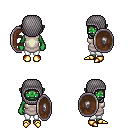
a pixel art fantasy rpg character, female body template, orc, green skin, white tunic, white pants, plain hairstyle, chain hood, gold boots, shield, four views (front, back, left, right), 2x2 character sprite sheet, small pixel art, hard edges, no anti-aliasing